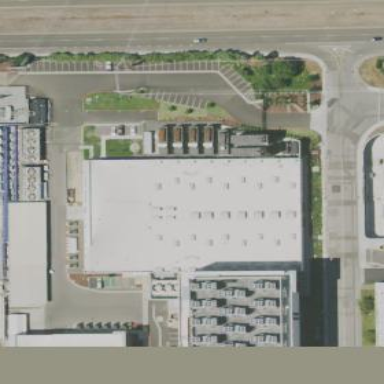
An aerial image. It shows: Data center building.